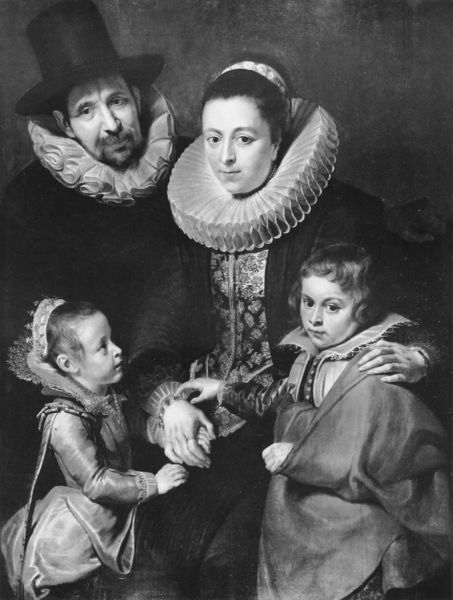
Titel: Die Familie Jan Brueghels d.Ä.
Künstler: Peter Paul Rubens
Institution: London Count Antoine Seiler Collection
Schlagwörter: gemälde, hand, mann, umhang, menschen, mädchen, frau, grau, hut, kleid, schwarz, weiss, blick, tuch, haube, ornament, zylinder, bart, augen, gesicht, kragen, spitze, halskrause, holland, hände, mühlsteinkragen, niederlande, portrait, porträt, mantel, stickerei, eltern, familie, mutter, tochter, vater, england, krone, seide, kinder, man, farblos, haarband, steif, junge, weste, knabe, schwarz-weiß, brokat, wohlhabend, adelig, familienbild, maria, graustufen, portraät, sohn, porttrait, queen, neuzeit, protestanten